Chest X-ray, PA view. Patient: 71 years old, sex M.
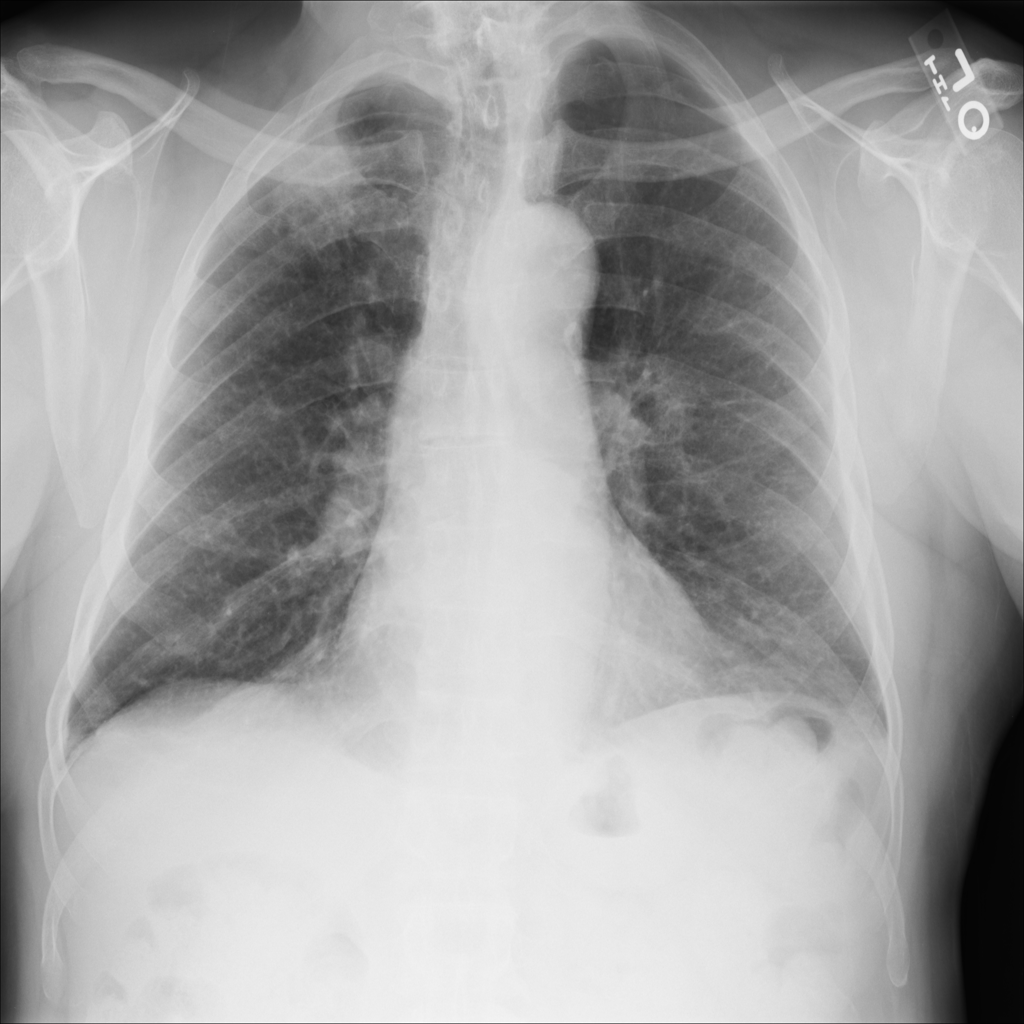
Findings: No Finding